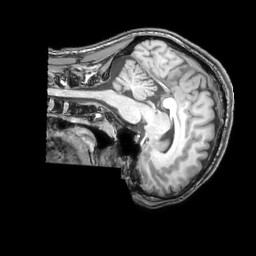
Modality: T1w
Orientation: sagittal
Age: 23
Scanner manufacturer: philips
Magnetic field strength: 3 T
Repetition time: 0.007 s
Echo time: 0.003501 s